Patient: sex M, age 59
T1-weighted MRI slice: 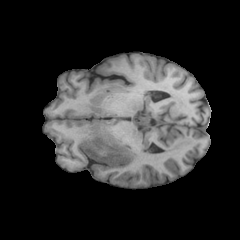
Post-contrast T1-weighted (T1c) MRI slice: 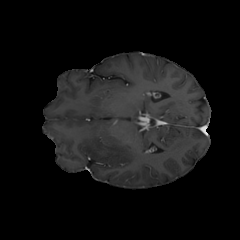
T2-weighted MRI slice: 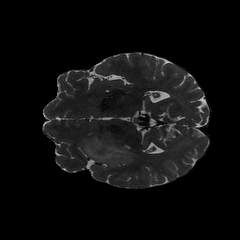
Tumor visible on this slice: yes
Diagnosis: Astrocytoma, IDH-wildtype
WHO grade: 3